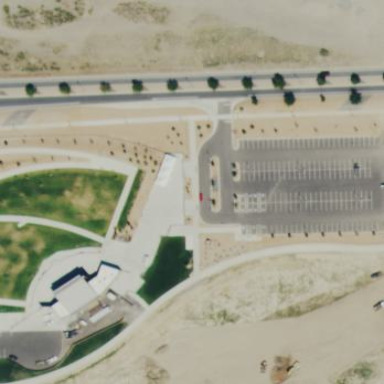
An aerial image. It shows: Parking area with asphalt surface.